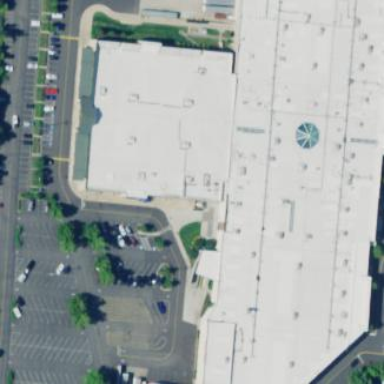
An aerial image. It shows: Outdoor retail shop.